Interaction volume radius: 10 \u00c5
Interaction volume height: 10 \u00c5
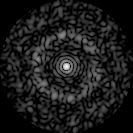
Disorder parameter: 0.819